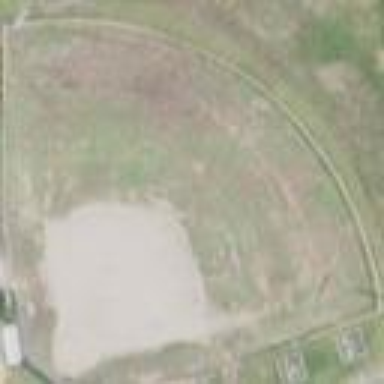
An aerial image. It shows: Softball pitch for leisure land activities.